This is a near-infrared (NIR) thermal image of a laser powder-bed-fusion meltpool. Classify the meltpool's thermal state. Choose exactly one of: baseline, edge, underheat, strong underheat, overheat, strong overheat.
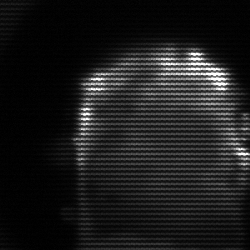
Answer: baseline